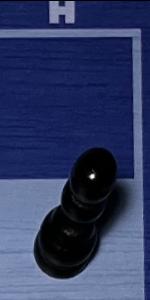
Label: Pawn_Black